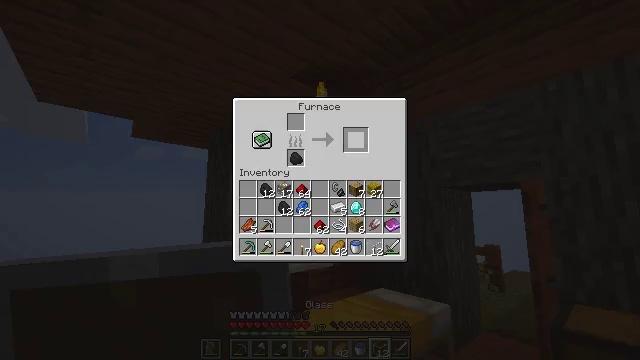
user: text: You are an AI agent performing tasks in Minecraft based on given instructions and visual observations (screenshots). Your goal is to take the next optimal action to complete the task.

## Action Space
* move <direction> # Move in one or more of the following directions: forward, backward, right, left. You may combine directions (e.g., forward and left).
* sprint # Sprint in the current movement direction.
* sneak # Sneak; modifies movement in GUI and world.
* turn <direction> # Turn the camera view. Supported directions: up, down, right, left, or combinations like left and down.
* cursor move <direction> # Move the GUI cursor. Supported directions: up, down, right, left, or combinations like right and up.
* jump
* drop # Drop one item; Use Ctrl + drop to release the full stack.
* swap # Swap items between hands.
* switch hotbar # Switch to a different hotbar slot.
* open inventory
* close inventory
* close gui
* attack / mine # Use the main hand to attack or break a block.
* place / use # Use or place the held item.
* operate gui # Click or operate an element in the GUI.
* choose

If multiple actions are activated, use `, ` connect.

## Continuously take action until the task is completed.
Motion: motion action
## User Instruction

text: Create glass by smelting sand.
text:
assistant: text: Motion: sneak